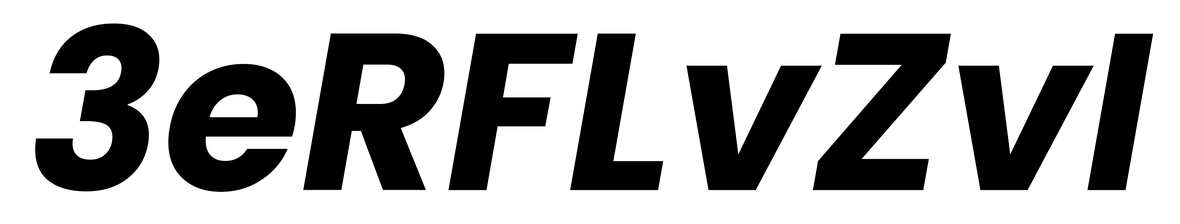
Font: Poppins-BoldItalic